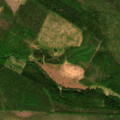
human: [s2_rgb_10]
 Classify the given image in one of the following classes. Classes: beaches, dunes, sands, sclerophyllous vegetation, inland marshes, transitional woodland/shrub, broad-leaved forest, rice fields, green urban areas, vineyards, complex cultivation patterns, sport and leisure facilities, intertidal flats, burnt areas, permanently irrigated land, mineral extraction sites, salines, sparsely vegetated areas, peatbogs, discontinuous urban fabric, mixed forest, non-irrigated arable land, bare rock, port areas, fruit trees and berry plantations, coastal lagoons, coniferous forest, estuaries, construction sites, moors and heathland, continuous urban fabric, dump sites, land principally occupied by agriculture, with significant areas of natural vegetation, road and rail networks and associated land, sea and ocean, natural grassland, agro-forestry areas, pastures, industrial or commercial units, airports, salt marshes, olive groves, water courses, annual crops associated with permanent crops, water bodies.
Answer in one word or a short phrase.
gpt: coniferous forest, mixed forest, transitional woodland/shrub